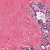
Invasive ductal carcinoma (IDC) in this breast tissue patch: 0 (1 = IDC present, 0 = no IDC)